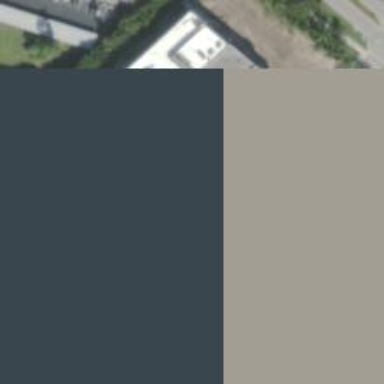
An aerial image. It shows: Theatre building.